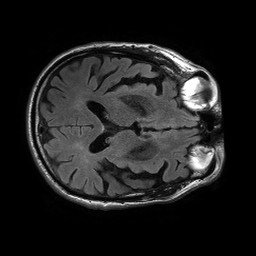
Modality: FLAIR
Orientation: axial
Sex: male
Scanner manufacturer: philips
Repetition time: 11 s
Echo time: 0.125 s